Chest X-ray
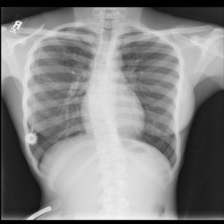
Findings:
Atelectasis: negative
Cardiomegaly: negative
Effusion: negative
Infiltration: negative
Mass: negative
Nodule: negative
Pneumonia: negative
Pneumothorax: negative
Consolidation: negative
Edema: negative
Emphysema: negative
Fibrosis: negative
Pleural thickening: negative
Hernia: negative